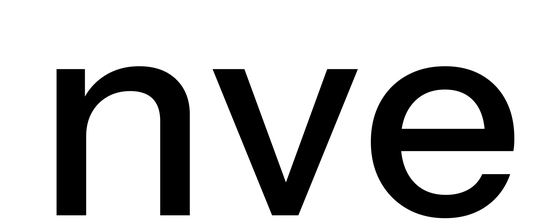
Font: InstrumentSans_Medium